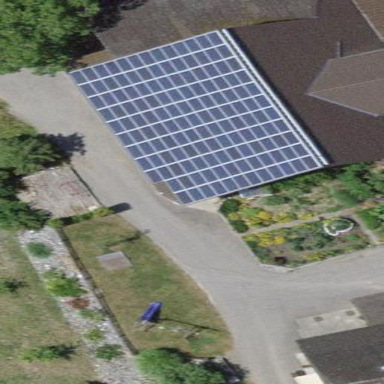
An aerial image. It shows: Solar power generator.